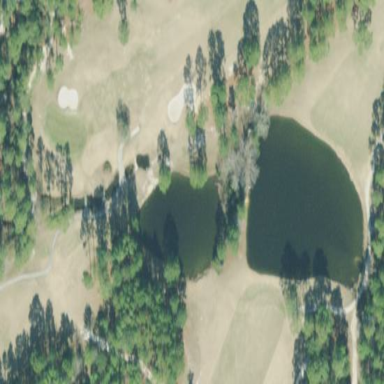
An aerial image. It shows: Water hazard in golf course. The hazard is natural water feature.